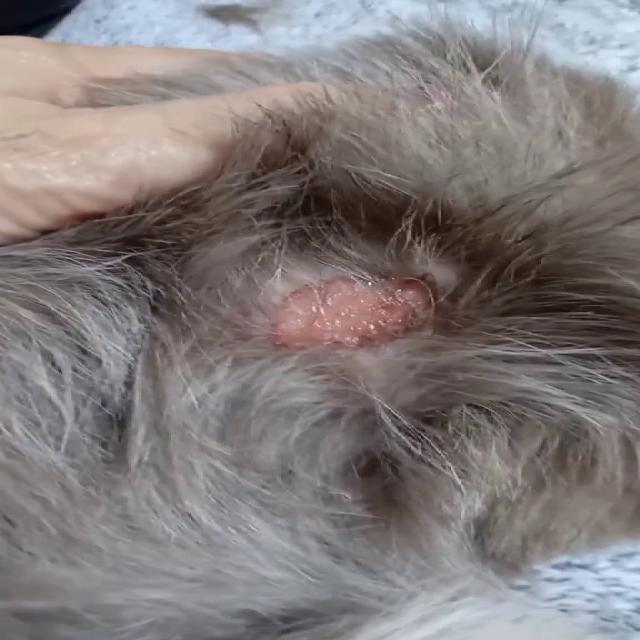
Canine ringworm (Dermatophytosis) — fungal infection caused by Microsporum or Trichophyton. Presents with circular alopecia, scaling, crusting, and broken hairs.